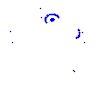
Particle: kaon